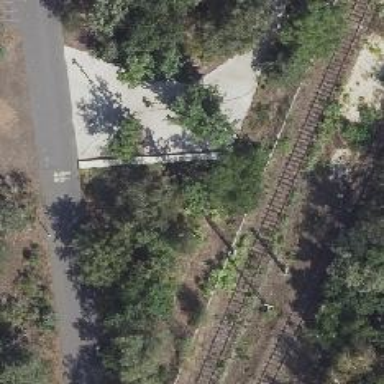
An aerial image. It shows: Railway signal.